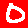
Digit: 0